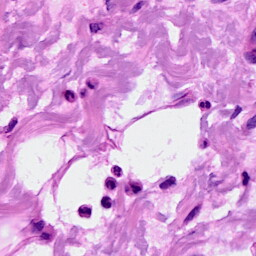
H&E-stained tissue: Breast